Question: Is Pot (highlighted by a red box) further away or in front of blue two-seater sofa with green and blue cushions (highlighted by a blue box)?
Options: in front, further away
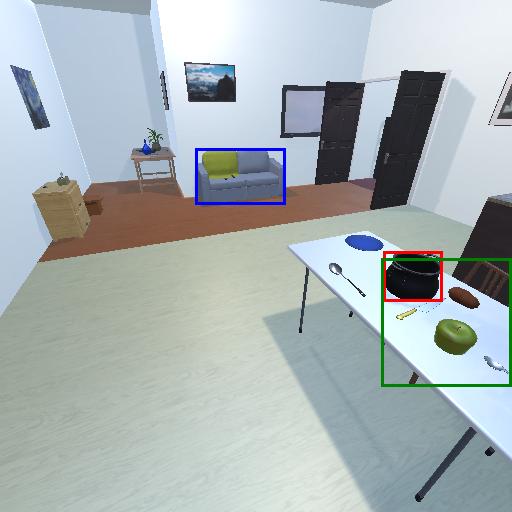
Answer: in front